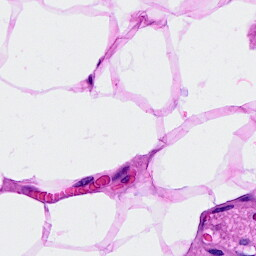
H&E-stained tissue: Breast